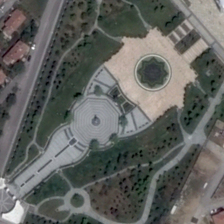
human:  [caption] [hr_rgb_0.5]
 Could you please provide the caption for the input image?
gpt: a large number of trees were planted around the square .

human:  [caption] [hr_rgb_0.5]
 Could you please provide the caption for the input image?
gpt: there are many red roofed houses around the square .

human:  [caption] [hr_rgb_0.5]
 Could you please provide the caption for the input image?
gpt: there are many red roofed houses around the square .

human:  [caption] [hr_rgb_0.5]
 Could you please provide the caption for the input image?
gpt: a large number of trees were planted around the square .

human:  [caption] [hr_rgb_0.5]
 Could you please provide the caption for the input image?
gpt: there are many red roofed houses around the square .